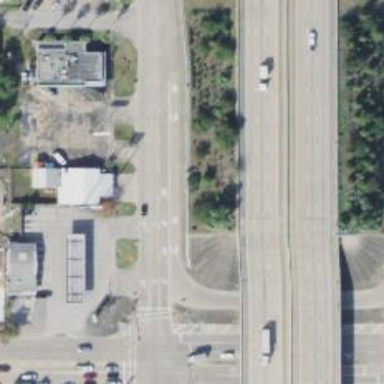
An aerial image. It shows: Secondary road with frontage road.